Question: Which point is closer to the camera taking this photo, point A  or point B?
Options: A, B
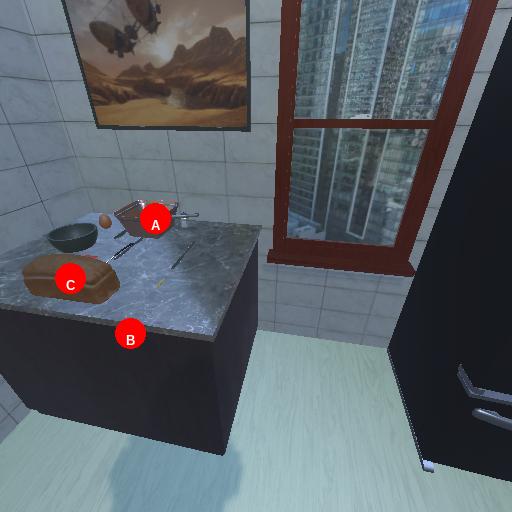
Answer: A